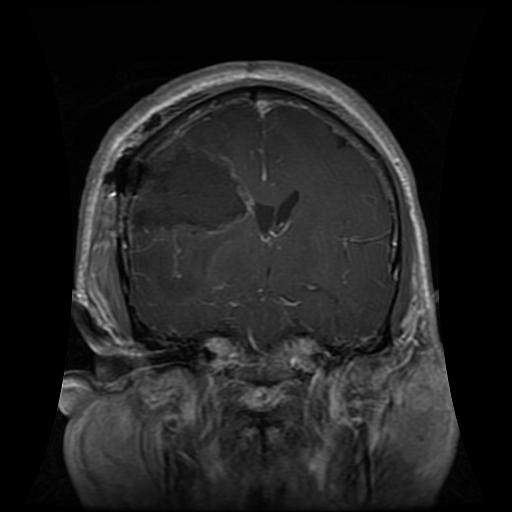
Label: glioma